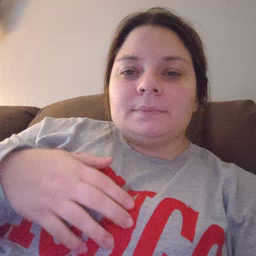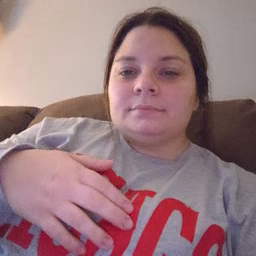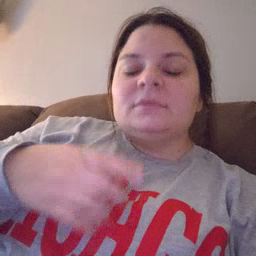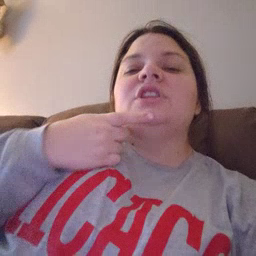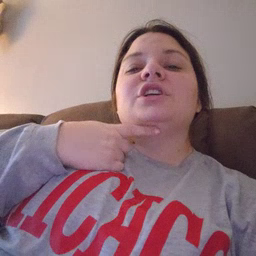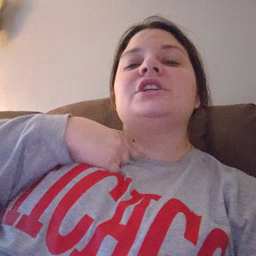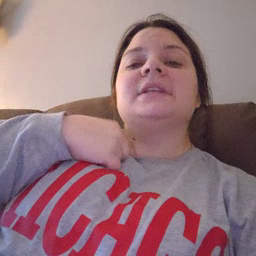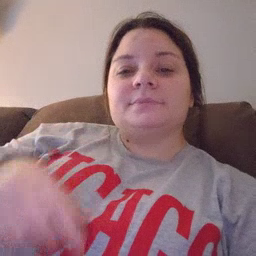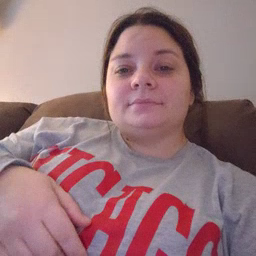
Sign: thirsty